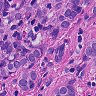
Metastatic tissue present: yes